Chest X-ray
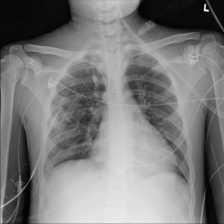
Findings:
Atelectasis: positive
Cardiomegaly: negative
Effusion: positive
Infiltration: negative
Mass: negative
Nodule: negative
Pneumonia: negative
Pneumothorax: negative
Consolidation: negative
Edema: negative
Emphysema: negative
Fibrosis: negative
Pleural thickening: negative
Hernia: negative